Field crop: maize
Growth stage: 2
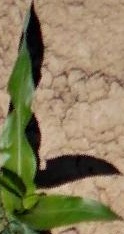
Species: maize